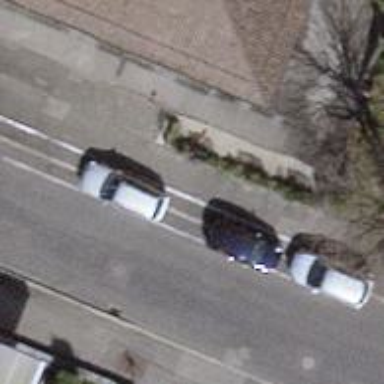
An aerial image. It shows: Parking space.